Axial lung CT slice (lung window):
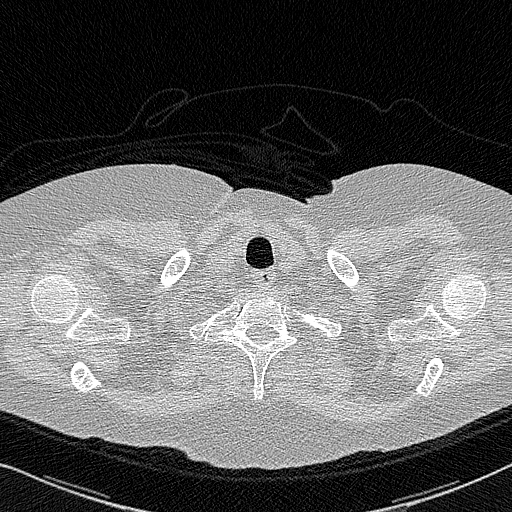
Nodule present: no